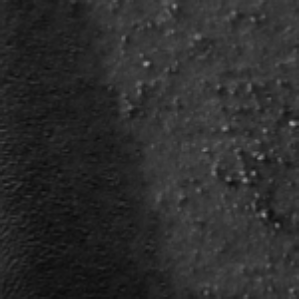
Label: frost